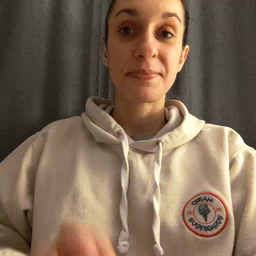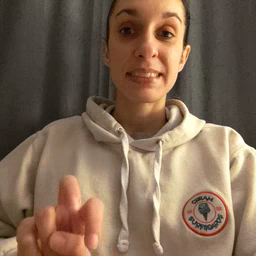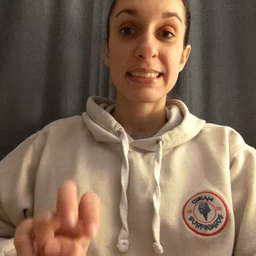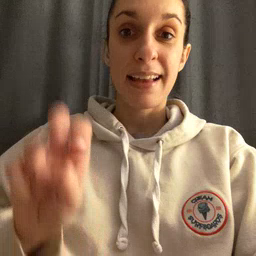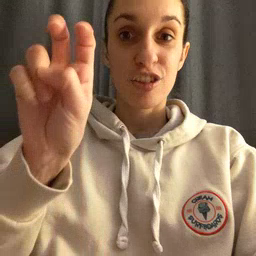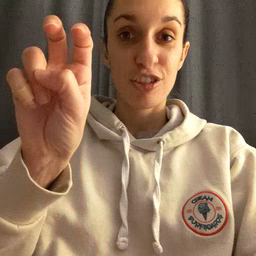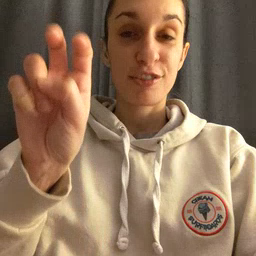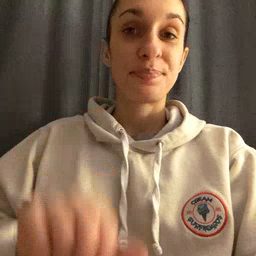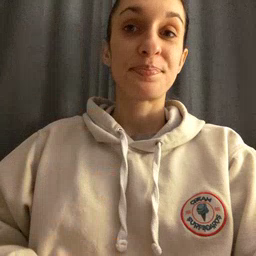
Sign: stairs